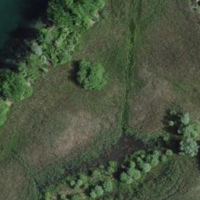
EUNIS habitat code: 16
Species observed at this site:
Mentha aquatica
Lysimachia vulgaris
Castor fiber
Cardamine pratensis
Sturnus vulgaris
Humulus lupulus
Lathyrus palustris
Frangula alnus